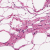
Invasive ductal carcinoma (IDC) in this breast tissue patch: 0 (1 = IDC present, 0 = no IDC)